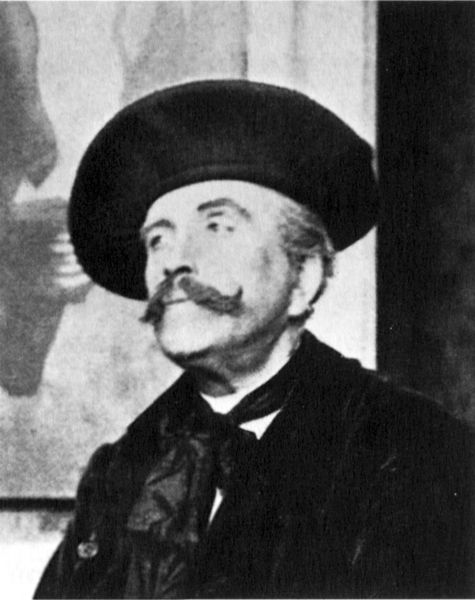
Titel: Henri Rousseau in seinem Atelier
Künstler: unbekannt
Institution: Unbekannt
Schlagwörter: dunkel, mann, schatten, weiß, grau, haar, hell, hut, licht, mund, nase, ohr, schwarz, stirn, blick, tuch, schleife, alt, anzug, bart, hemd, jacke, mütze, schnurrbart, wand, augen, gesicht, kragen, mensch, samt, bild, bildnis, hals, portrait, haare, mantel, augenbrauen, kinn, knopf, lippen, seide, kopfbedeckung, wangen, schnäuzer, brauen, halstuch, wange, fliege, krempe, geschlossen, foto, photographie, dali, baskenmütze, oberlippenbart, schauspieler, fotographie, baske, gehoben, gereckt